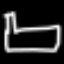
Label: bed